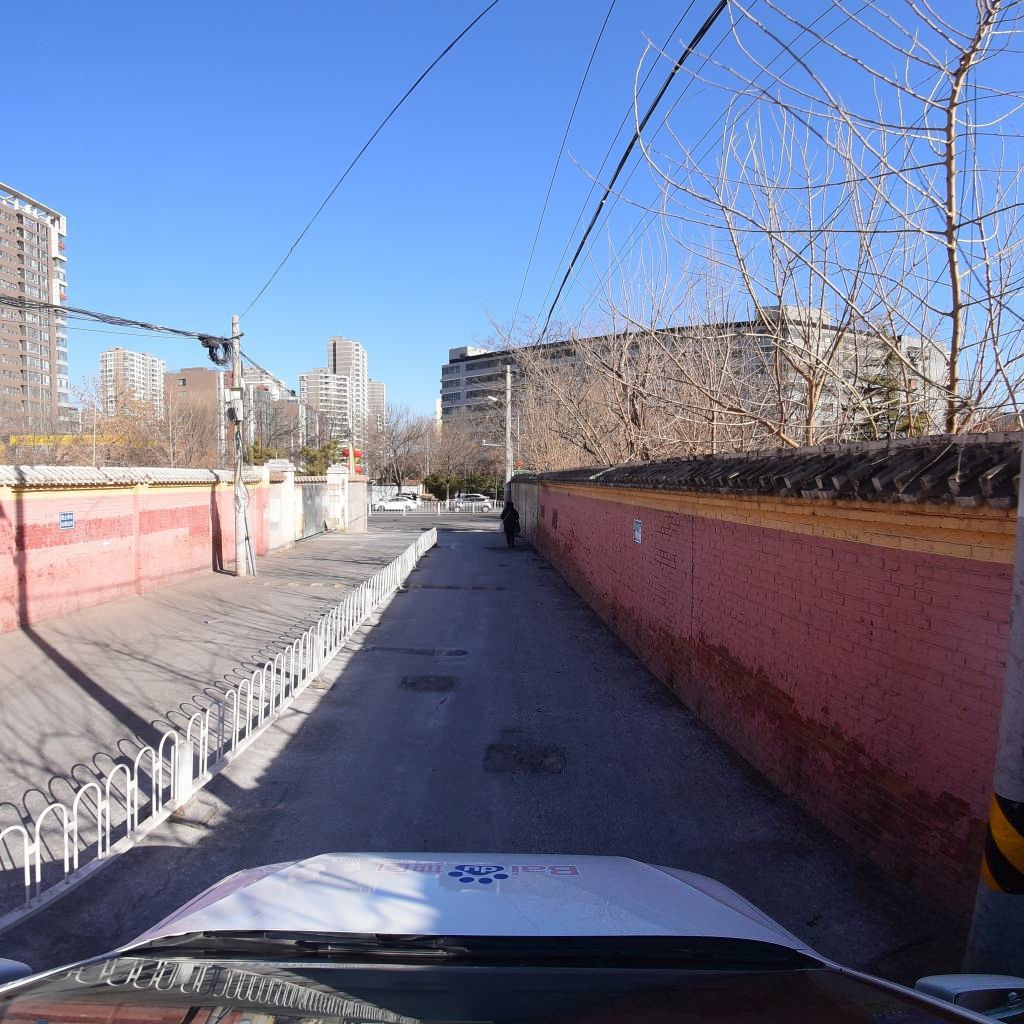
Region: Fengtai
Road damage annotations: pothole, pothole, longitudinal crack